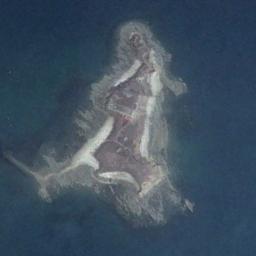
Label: island